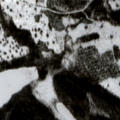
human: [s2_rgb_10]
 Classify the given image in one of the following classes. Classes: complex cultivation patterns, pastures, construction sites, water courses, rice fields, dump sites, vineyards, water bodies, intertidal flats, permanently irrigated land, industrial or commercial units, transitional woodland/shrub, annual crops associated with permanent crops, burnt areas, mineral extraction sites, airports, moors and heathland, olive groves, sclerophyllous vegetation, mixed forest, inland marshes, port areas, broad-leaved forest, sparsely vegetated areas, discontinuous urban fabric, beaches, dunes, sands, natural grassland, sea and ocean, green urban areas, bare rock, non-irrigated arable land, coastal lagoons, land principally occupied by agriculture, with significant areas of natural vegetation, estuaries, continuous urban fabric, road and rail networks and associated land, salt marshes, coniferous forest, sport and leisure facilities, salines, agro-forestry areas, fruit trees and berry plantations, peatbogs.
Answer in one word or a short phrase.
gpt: coniferous forest, transitional woodland/shrub, water bodies